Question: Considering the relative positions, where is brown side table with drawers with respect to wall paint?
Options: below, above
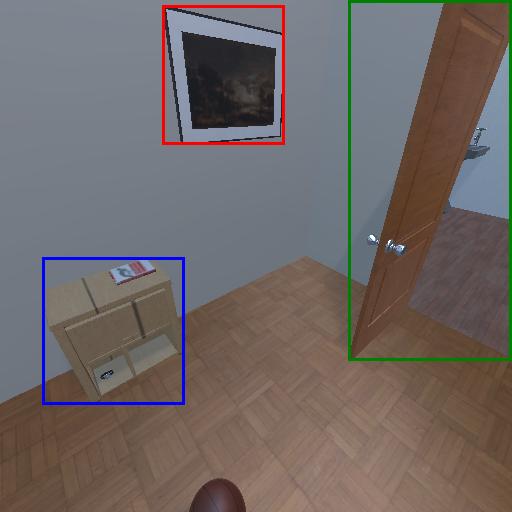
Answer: below